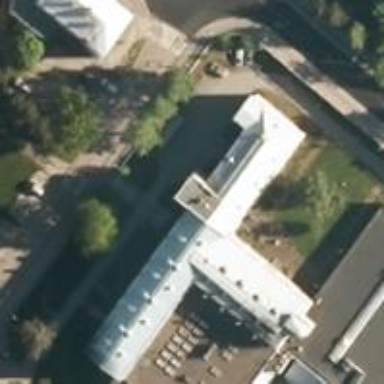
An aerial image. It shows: Government office.